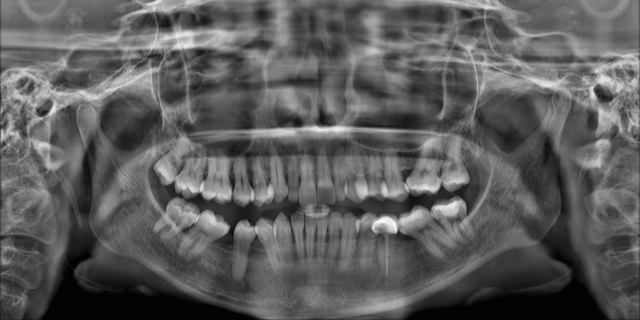
adult